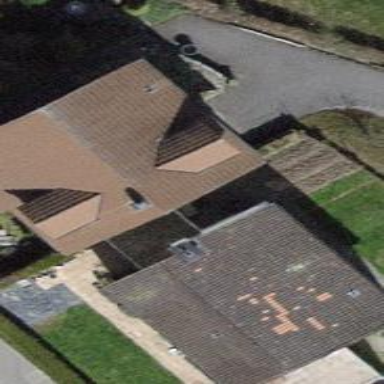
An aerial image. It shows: Building with gabled roof made of brown roof tiles. The roof orientation is along the building.